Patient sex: M
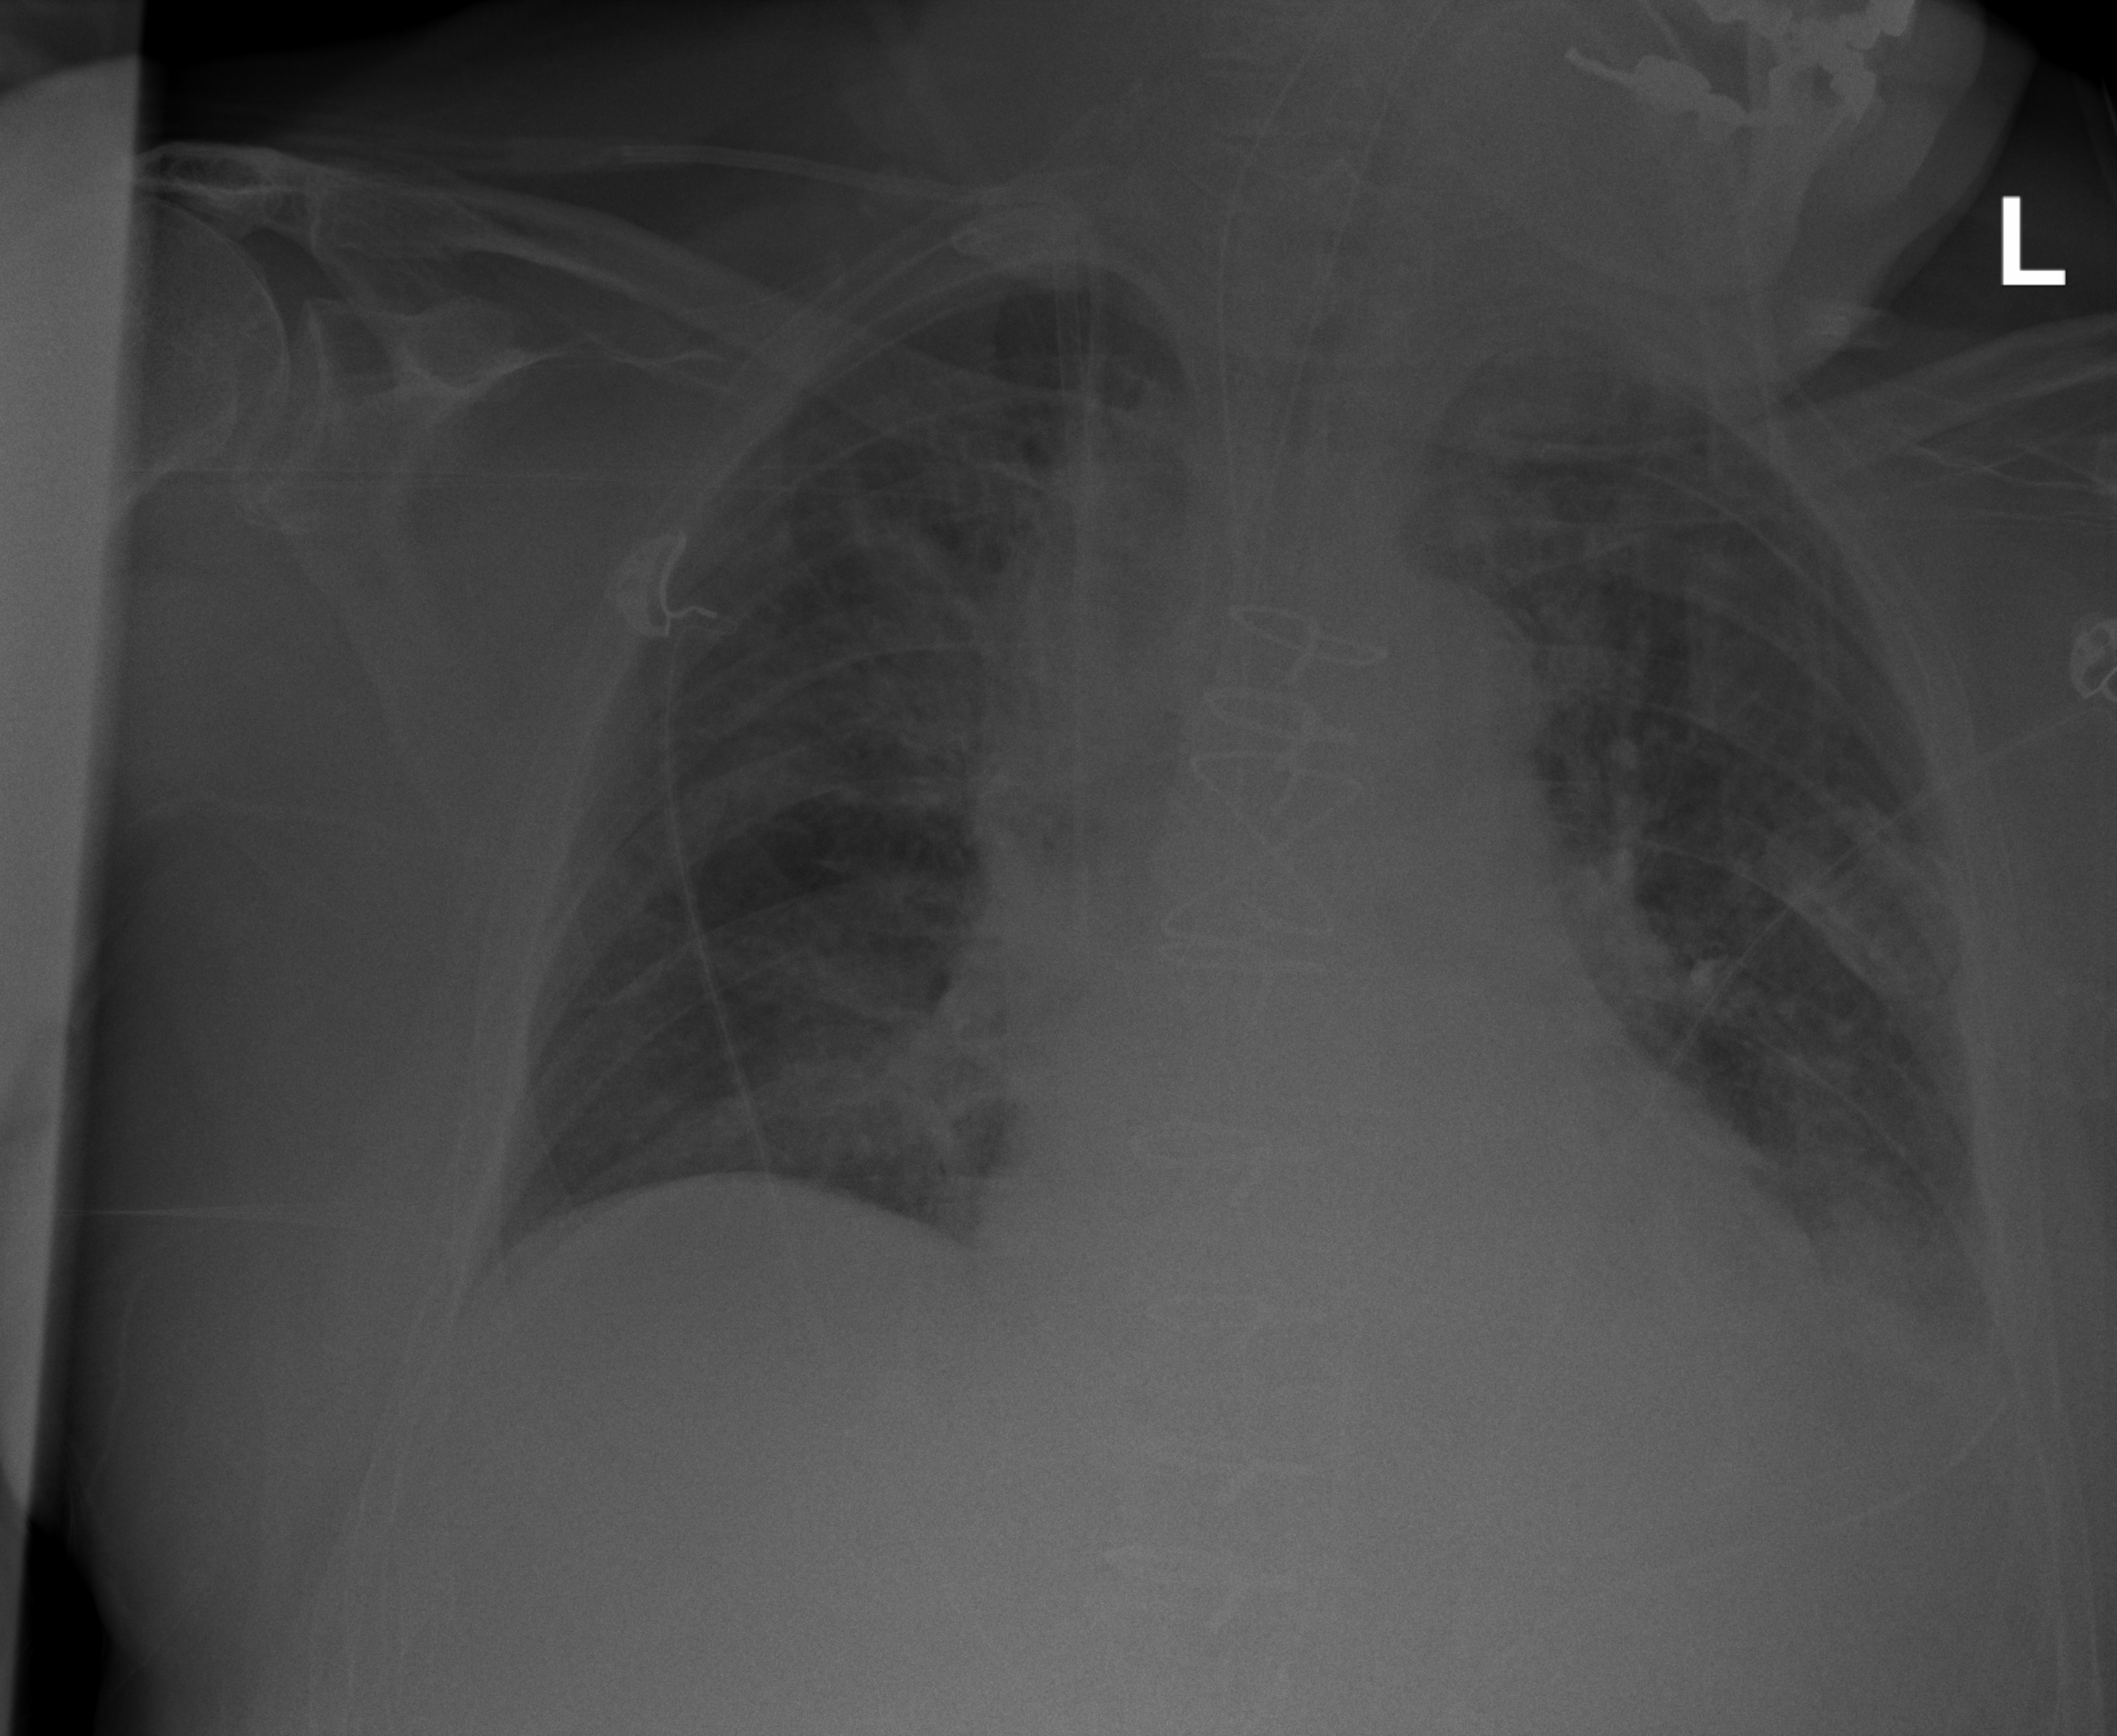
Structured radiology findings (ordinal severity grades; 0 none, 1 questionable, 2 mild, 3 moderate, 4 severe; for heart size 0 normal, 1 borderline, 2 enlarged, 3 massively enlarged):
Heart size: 1
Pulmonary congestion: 2
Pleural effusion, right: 0
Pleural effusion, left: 2
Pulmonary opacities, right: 2
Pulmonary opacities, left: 2
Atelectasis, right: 2
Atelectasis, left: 2